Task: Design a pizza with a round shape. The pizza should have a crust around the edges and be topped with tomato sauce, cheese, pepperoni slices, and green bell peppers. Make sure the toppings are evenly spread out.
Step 10:
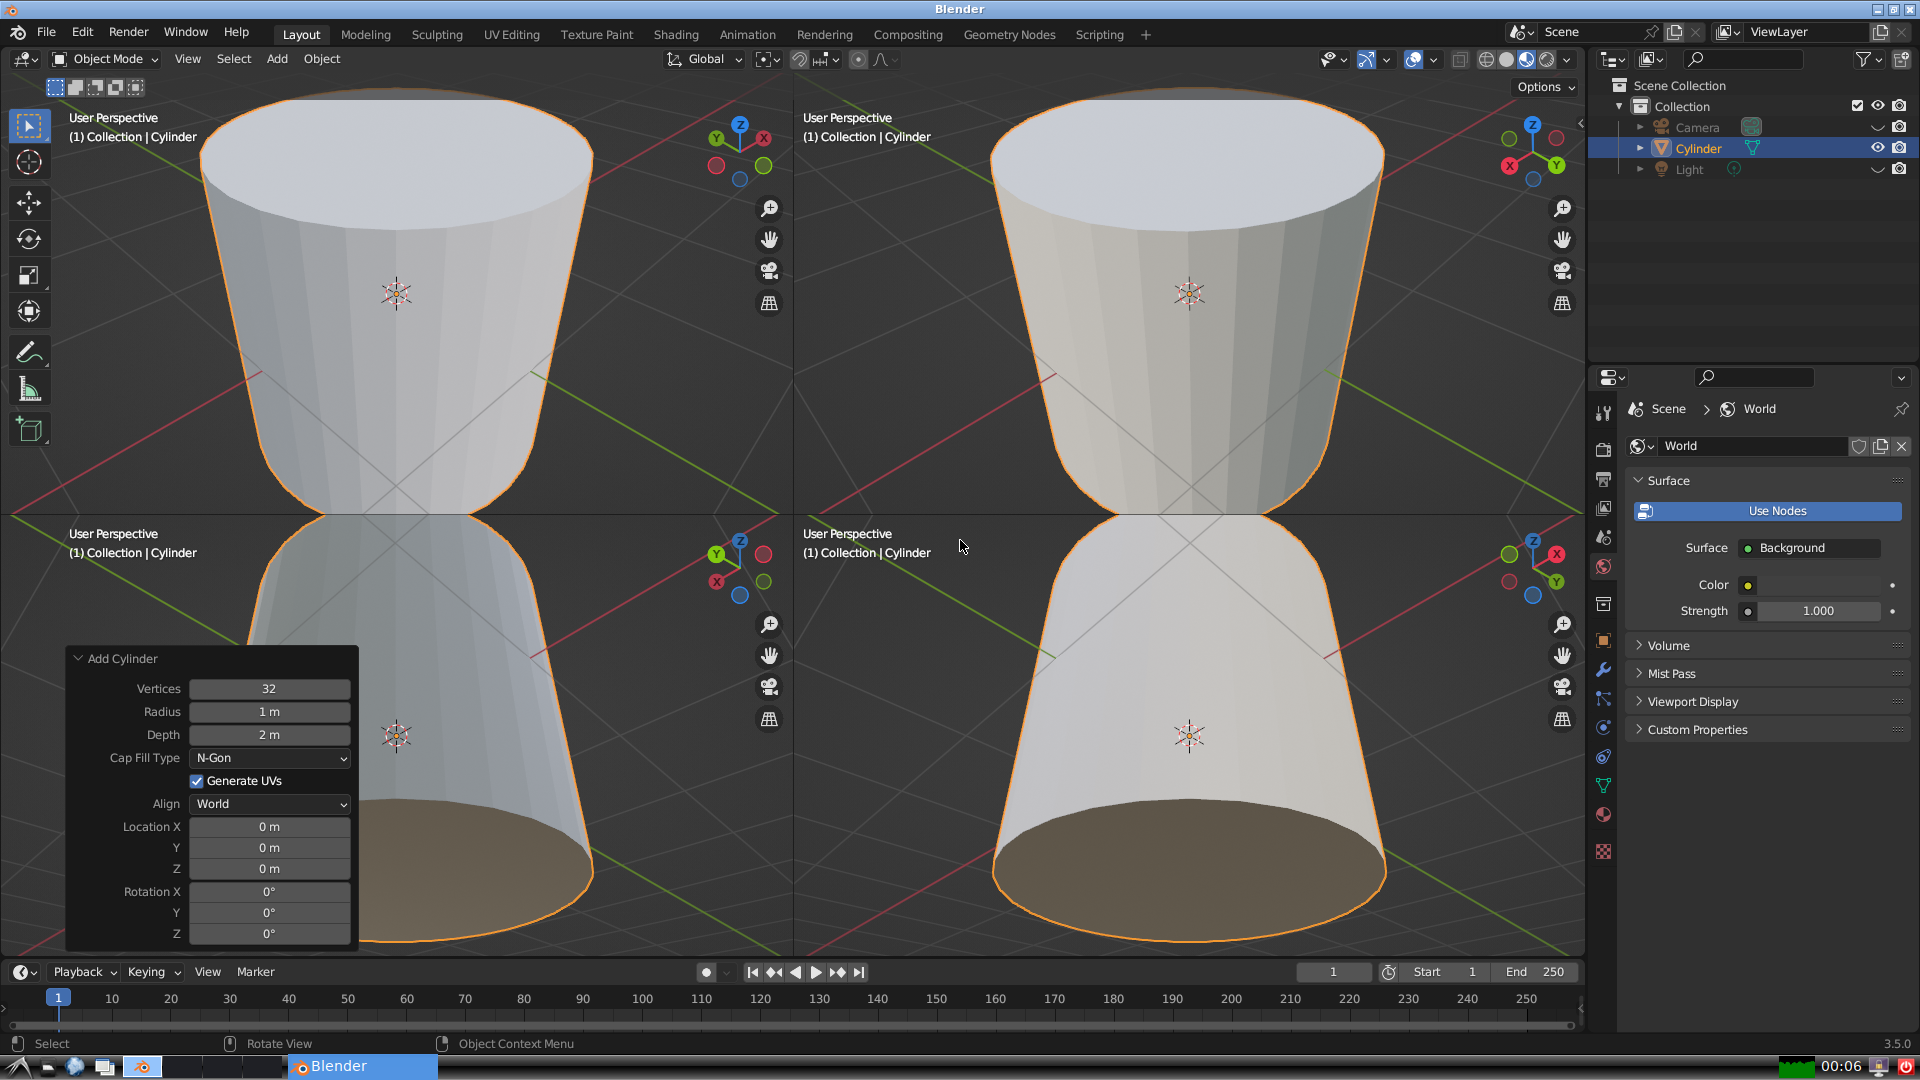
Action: {"key_press": ['Ctrl, Home']}